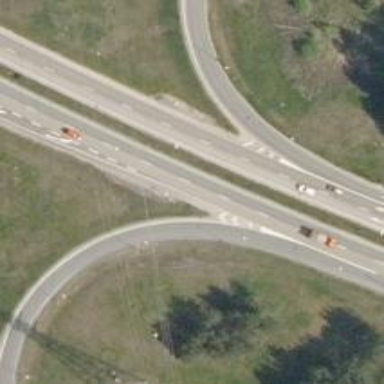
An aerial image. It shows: Asphalt road designated as trunk highway.